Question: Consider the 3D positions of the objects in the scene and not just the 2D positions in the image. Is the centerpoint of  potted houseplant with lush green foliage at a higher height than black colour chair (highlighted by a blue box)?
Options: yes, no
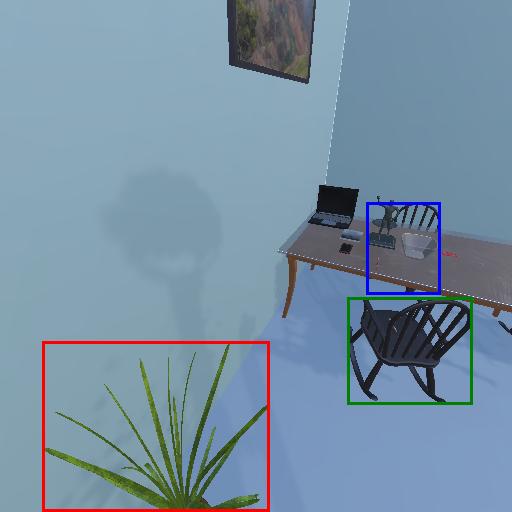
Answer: yes